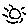
Label: sun